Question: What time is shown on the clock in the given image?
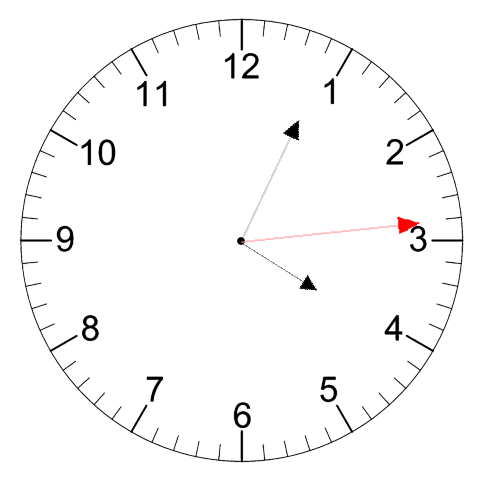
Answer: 04:04:14